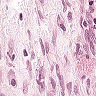
Metastatic tissue present: yes